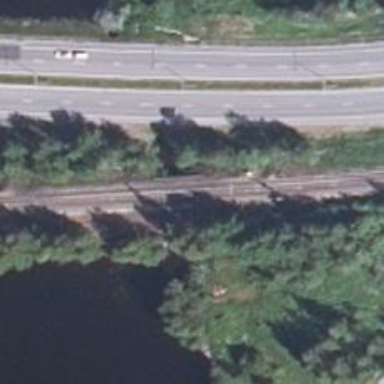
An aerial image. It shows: Bridge carrying railway with continuous electrified contact lines.